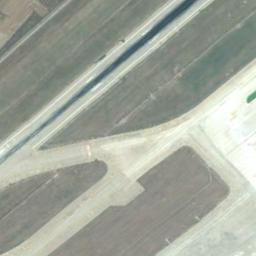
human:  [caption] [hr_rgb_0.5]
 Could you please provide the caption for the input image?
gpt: The runway is surrounded by grass .

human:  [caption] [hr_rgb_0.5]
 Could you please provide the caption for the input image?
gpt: The runway goes through the lawn and another road connects to the runway .

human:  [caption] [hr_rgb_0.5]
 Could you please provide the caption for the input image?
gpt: Next to the two connected runways is a green lawn with a concrete floor on one side of the runway .

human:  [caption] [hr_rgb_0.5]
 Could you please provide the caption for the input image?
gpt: The runway is on the bare land next to the grass .

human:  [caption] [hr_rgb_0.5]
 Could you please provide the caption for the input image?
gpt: There are brown bare land near the runway .